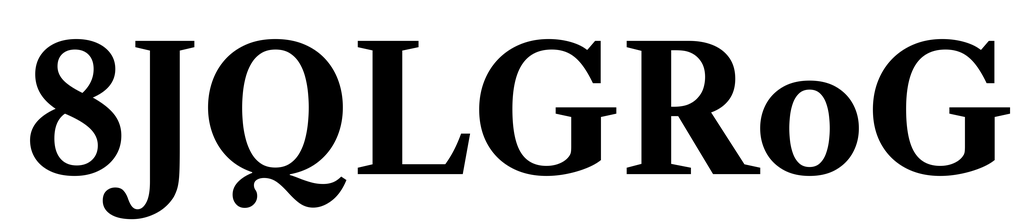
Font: LibreCaslonText_Bold